Question: OK, first thing I want to say is: yes, I know there are a number of similar questions on setting a background image in java. However, my situation is a bit different since I got handed a Java project that was started by someone else. I believe that the previous programmer was fairly new to Java GUI programming and I myself am new to Java GUI programming. Here is what the program will have to do:
- - -
The only thing that the previous programmer did was set up 2 classes, one being the main and one setting up the background image which he had as a monkey from a url
Now, I decided to use MigLayout to organize a grid where I will place the bandwidth images in the correct arrangement. I was having trouble with that so I decided to start a little smaller and change the monkey background to the network map. I added the map jpg to the src library and thought that if I switched URL to File it would work. It didn't and I have been stuck trying to switch things around to get it to work but no cigar.
Below is the code for the setting up a background. This is my first time trying to post code I hope it works:... well I tried several times several ways and googled it several time but posting my code isnt working so I took a screen shot. Nothing is working for me today.
The errors I get are:
'''
Exception in thread "main" java.lang.NullPointerException
at javax.swing.ImageIcon.<init>(Unknown Source)
at bwMonBackground.<init>(bwMonBackground.java:21)
at bwMonBackgroundMain.main(bwMonBackgroundMain.java:7)
'''
EDIT: I uncommented out line 18. Here is the main:
'''
public class bwMonBackgroundMain extends bwMonBackground{
public static void main( String[] args )
{
bwMonBackground frame = new bwMonBackground();
migLayout testing = new migLayout();
testing.createLayout();
frame.setVisible(true);
frame.setResizable(false);
frame.setDefaultCloseOperation(JFrame.EXIT_ON_CLOSE);
frame.pack();
}
}
'''
EDIT 2: once i uncommented out line 18 in bwMonBackground.java I get the following errors:
'''
javax.imageio.IIOException: Can't read input file!
at javax.imageio.ImageIO.read(Unknown Source)
at bwMonBackground.<init>(bwMonBackground.java:15)
at bwMonBackgroundMain.main(bwMonBackgroundMain.java:7)
Exception in thread "main" java.lang.NullPointerException
at javax.swing.ImageIcon.<init>(Unknown Source)
at bwMonBackground.<init>(bwMonBackground.java:20)
at bwMonBackgroundMain.main(bwMonBackgroundMain.java:7)
'''
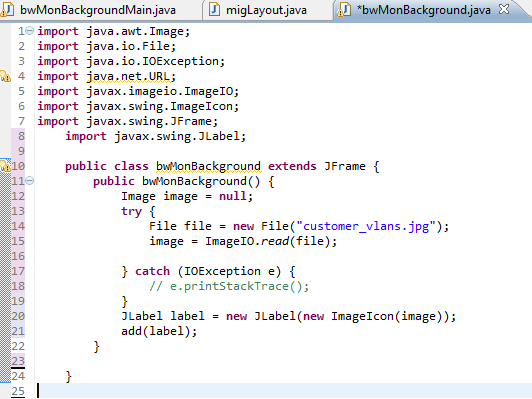
Answer: Basically, the error is saying that the File can not be found (you are specifying a 'null' reference to the 'ImageIcon' constructor). Make sure it exists in the root location of the application's execution context.
Now, to your actual problem.
You will want to setup a custom 'Component' (such as a 'JPanel') and override the 'paintComponent' method
Take a look at
- <URL>
You may also want to look at
- <URL>